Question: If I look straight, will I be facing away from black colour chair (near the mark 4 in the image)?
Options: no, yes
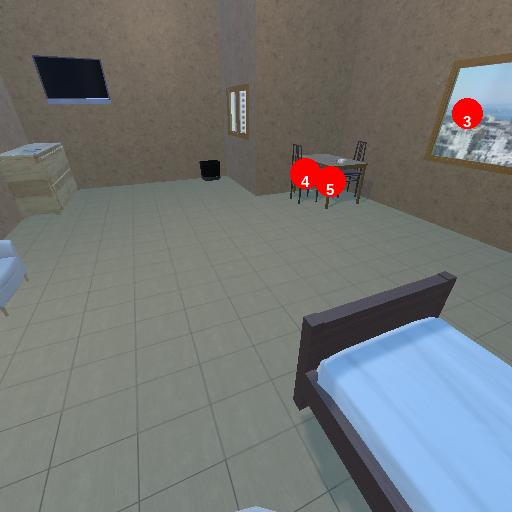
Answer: no